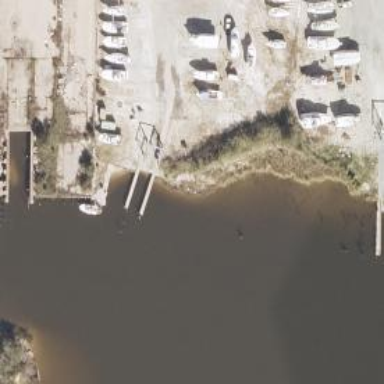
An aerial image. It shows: Pier designed for boat lift on the waterway.